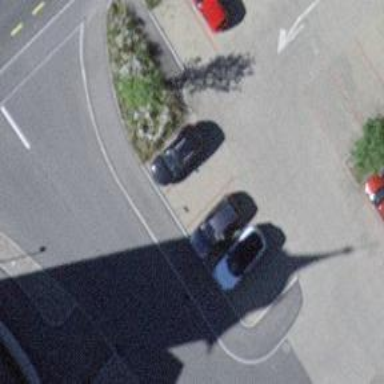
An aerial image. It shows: Sidewalk along the footway.